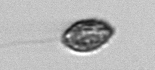
Label: Pseudochattonella_farcimen